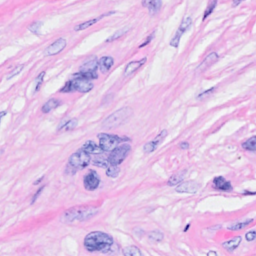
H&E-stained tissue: Breast